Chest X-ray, PA view. Patient: 44 years old, sex M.
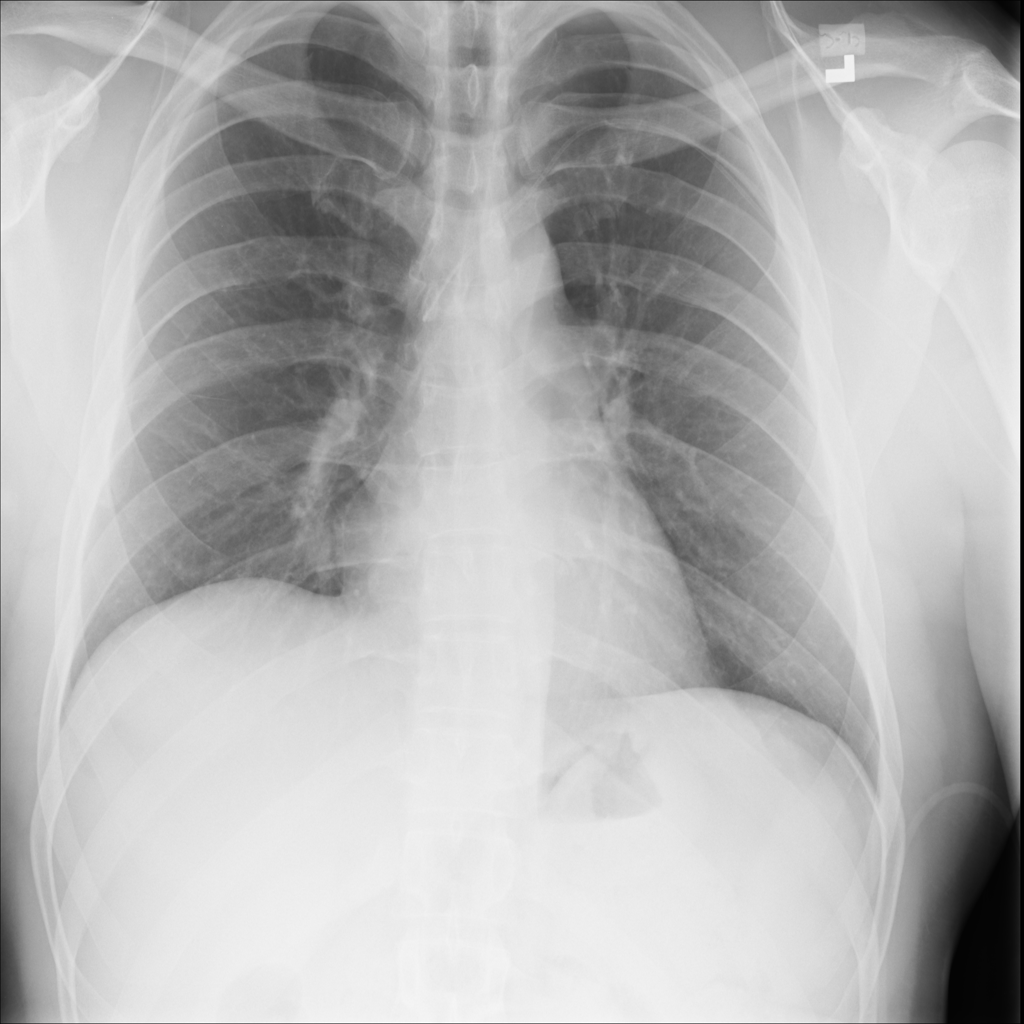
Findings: No Finding